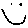
Label: smiley face